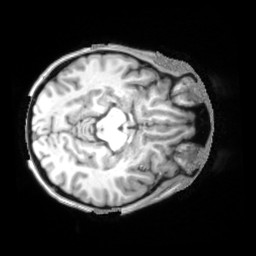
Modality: T1w
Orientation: axial
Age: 23
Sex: male
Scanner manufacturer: siemens
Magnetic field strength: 3 T
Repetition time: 2.2 s
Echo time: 0.00157 s